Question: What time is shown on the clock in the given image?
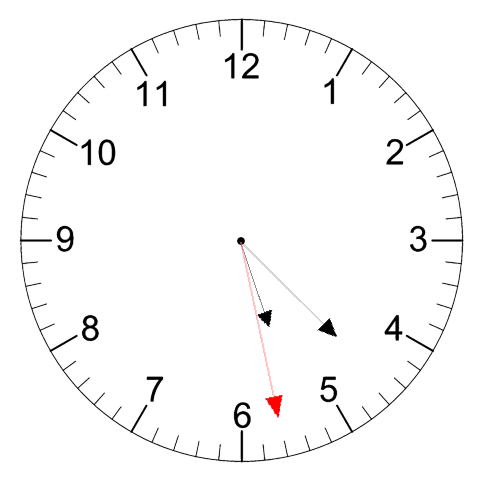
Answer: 05:22:28